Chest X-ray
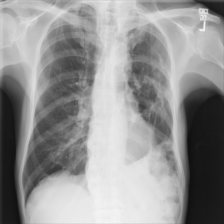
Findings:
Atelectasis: negative
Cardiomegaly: negative
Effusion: negative
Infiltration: negative
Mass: negative
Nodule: negative
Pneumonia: negative
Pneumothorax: positive
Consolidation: negative
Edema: negative
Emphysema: negative
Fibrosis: negative
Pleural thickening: negative
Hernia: negative